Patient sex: F
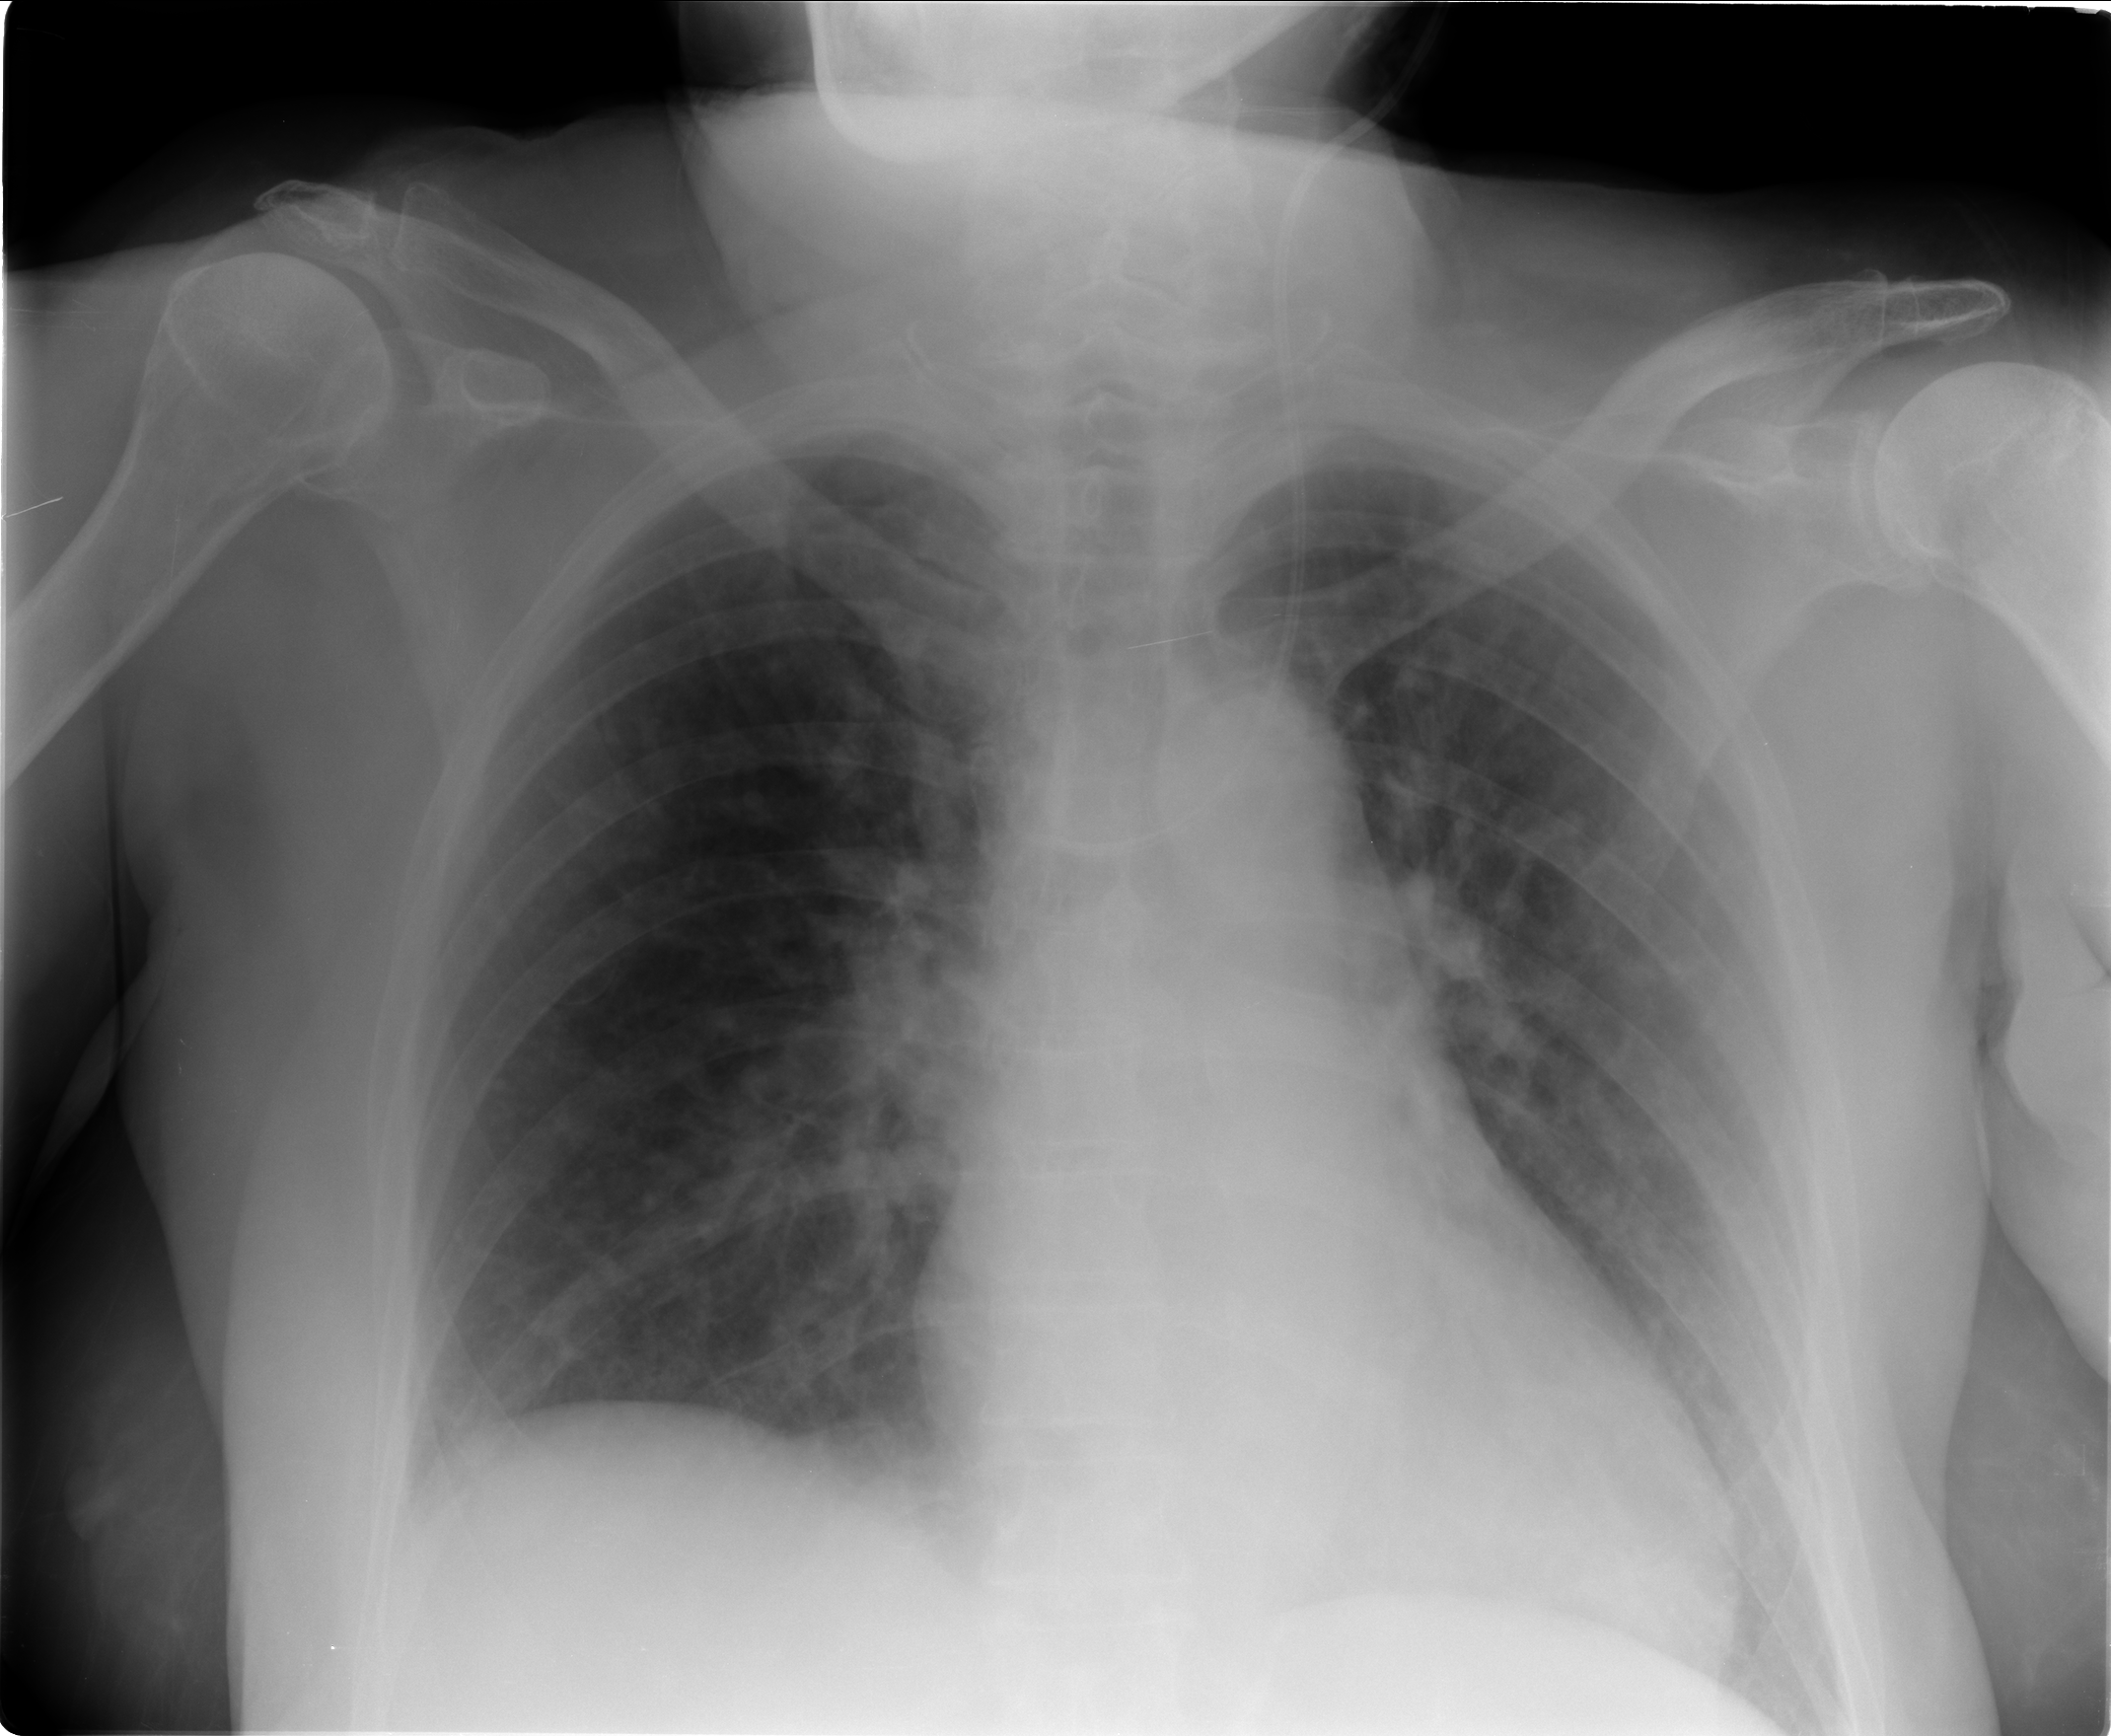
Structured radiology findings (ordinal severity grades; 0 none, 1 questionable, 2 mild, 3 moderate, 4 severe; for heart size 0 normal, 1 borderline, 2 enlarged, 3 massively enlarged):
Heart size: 1
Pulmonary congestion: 1
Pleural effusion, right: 0
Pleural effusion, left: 0
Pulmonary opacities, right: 0
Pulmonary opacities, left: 0
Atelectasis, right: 2
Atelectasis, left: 2